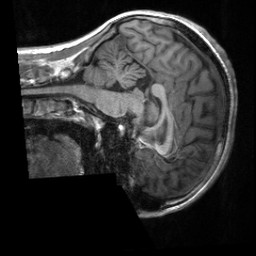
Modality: T1w
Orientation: sagittal
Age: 21
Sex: female
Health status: healthy
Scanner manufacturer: siemens
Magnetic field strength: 3 T
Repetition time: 2 s
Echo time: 0.00232 s